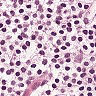
Metastatic tissue present: no